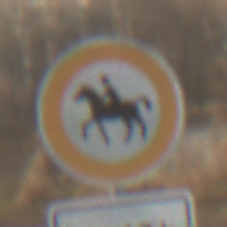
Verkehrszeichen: VerbotReiter
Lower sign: ZeitangabenOhneBeschraenkungAufWochentage1
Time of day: SunriseSunset
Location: Outdoor (Nature)
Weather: PartlyCloudy
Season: NotSpecified
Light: Natural